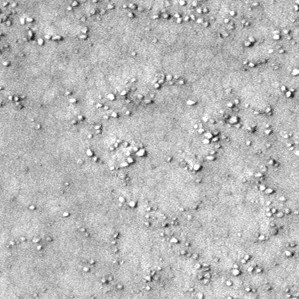
Label: frost